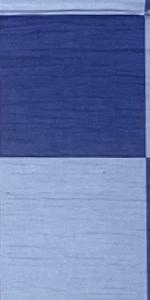
Label: Empty